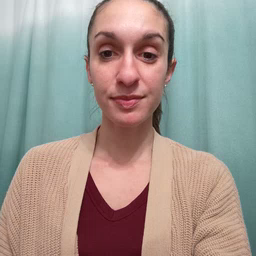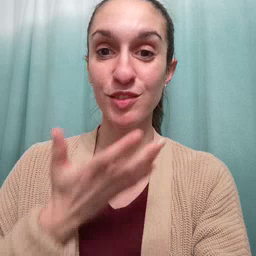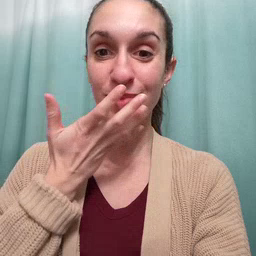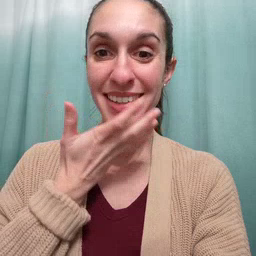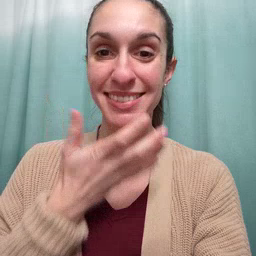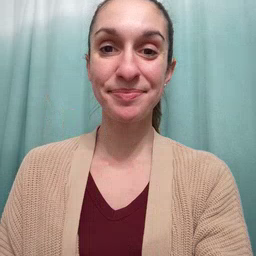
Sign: grass